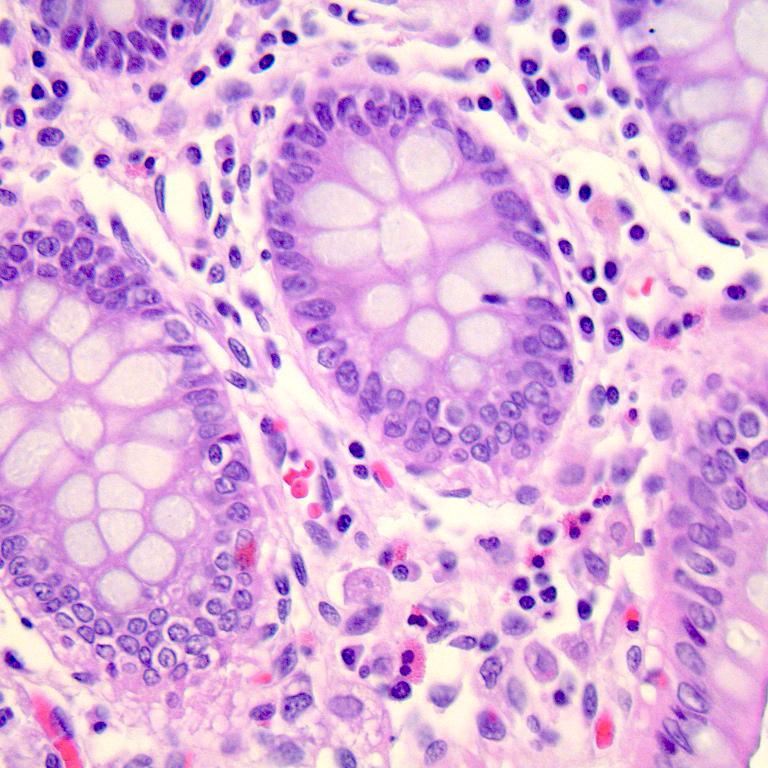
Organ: colon
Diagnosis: benign